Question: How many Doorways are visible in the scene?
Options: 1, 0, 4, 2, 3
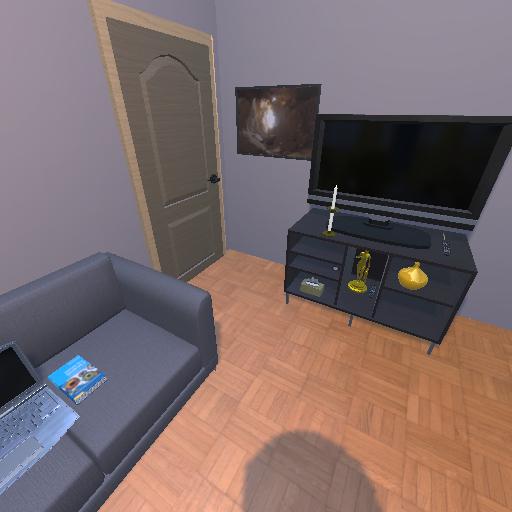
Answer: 1